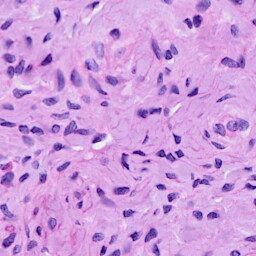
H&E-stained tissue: Cervix